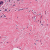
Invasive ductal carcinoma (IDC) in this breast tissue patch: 0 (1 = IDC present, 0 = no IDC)